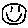
Label: smiley face